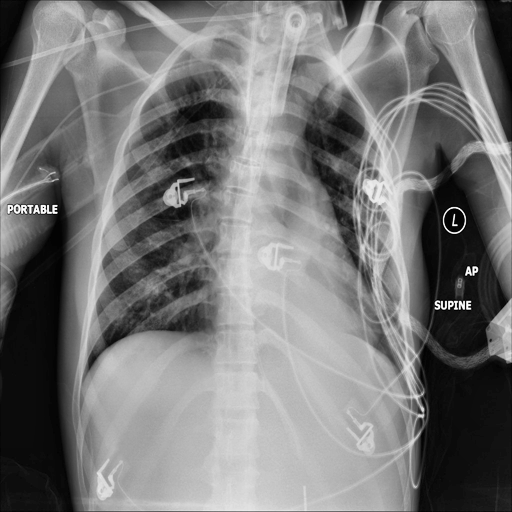
Finding: NORMAL